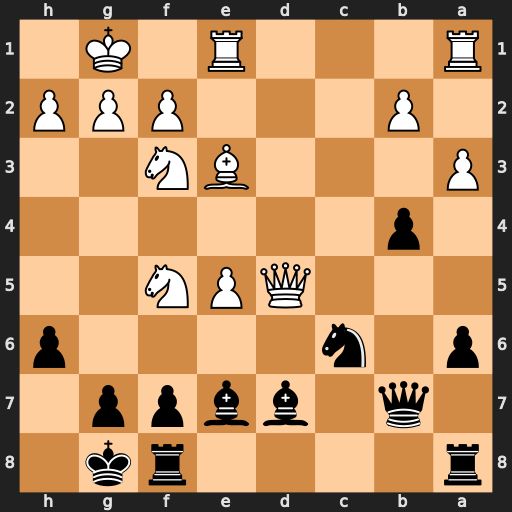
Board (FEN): r4rk1/1q1bbpp1/p1n4p/3QPN2/1p6/P3BN2/1P3PPP/R3R1K1
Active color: b
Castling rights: -
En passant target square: -
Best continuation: Bxf5 Nd4 Bd7